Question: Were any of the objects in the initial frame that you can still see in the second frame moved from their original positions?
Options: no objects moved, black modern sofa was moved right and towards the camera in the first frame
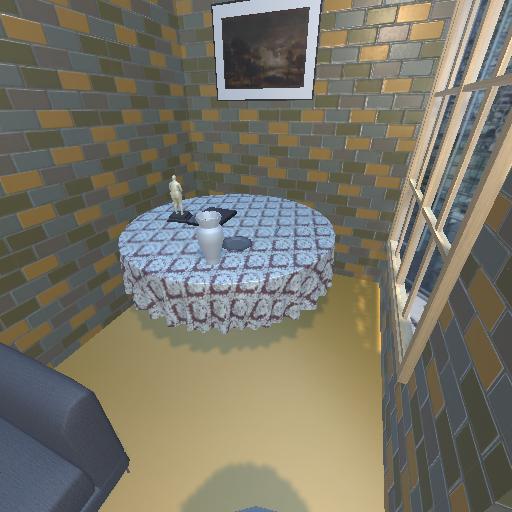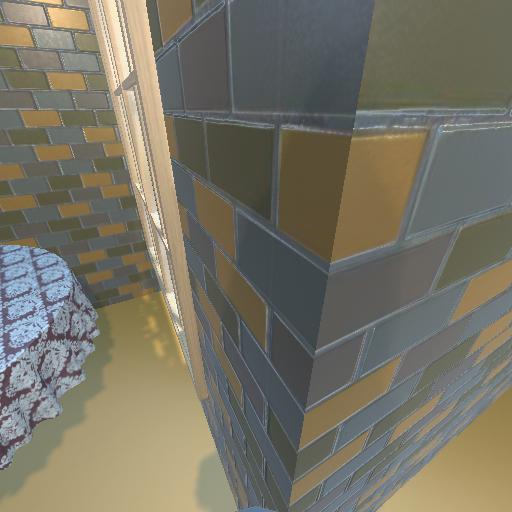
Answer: no objects moved